Question: I am trying to make an android view where there is an image at the top, with text at the bottom, similar to the Android now cards.
I'm having issues taking the "command" buttons and aligning them below all the text, ideally separated by a HR line.
Here is the code I've been working with, and unable to make it look like the <URL> -
'''
<?xml version="1.0" encoding="utf-8"?>
<android.support.v7.widget.CardView xmlns:android="http://schemas.android.com/apk/res/android"
xmlns:card_view="http://schemas.android.com/apk/res-auto"
android:id="@+id/card_view"
android:layout_width="match_parent"
android:layout_height="wrap_content"
android:layout_gravity="center"
android:layout_margin="5dp"
card_view:cardCornerRadius="2dp"
card_view:contentPadding="10dp">
<LinearLayout
android:id="@+id/card_view_inner_layout"
android:layout_width="match_parent"
android:layout_height="match_parent"
android:orientation="vertical">
<RelativeLayout
android:layout_width="match_parent"
android:layout_height="wrap_content"
android:layout_marginBottom="10dp">
<TextView
android:textColor="#0000FF"
android:id="@+id/personaTextView1"
android:layout_width="wrap_content"
android:layout_height="wrap_content"
android:layout_alignParentLeft="true"
android:layout_alignParentStart="true"
android:layout_toLeftOf="@+id/image_view"
android:layout_toStartOf="@+id/image_view"
android:textAppearance="?android:textAppearanceLarge"
android:text="Some text here" />
<TextView
android:textColor="#00FFFF"
android:id="@+id/personaTextView2"
android:layout_below="@+id/personaTextView1"
android:layout_width="wrap_content"
android:layout_height="wrap_content"
android:layout_alignParentLeft="true"
android:layout_toLeftOf="@+id/image_view"
android:layout_toStartOf="@+id/image_view"
android:text="Some text here" />
<ImageView
android:id="@+id/image_view"
android:layout_width="wrap_content"
android:layout_height="wrap_content"
android:layout_alignParentRight="true"
android:layout_alignParentEnd="true"
android:src="@android:drawable/btn_radio" />
</RelativeLayout>
<View
android:layout_width="match_parent"
android:layout_height="2dp"
android:background="@android:color/darker_gray" />
<RelativeLayout android:layout_width="wrap_content"
android:layout_height="wrap_content" >
<Button
android:id="@+id/cardAction1"
android:textColor="#00FFFF"
android:layout_width="wrap_content"
android:layout_height="wrap_content"
android:text="Action 1"
android:layout_toLeftOf="@+id/cardAction2"
style="?android:attr/borderlessButtonStyle"
/>
<Button
android:id="@+id/cardAction2"
android:textColor="#00FFFF"
android:layout_width="wrap_content"
android:layout_height="wrap_content"
android:text="Action 2"
style="?android:attr/borderlessButtonStyle"
/>
</RelativeLayout>
</LinearLayout>
</android.support.v7.widget.CardView>
'''
The problem I'm (now) having is that I can't get the action buttons to work

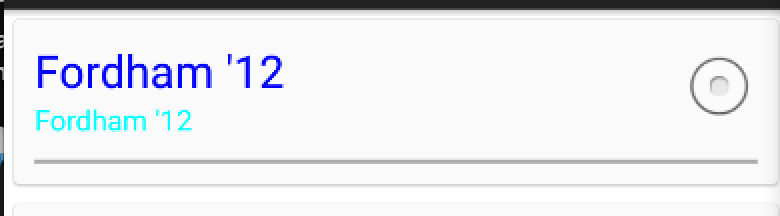
Answer: Something like this?
'''
<?xml version="1.0" encoding="utf-8"?>
<android.support.v7.widget.CardView xmlns:android="http://schemas.android.com/apk/res/android"
xmlns:card_view="http://schemas.android.com/apk/res-auto"
android:id="@+id/card_view"
android:layout_width="match_parent"
android:layout_height="wrap_content"
android:layout_gravity="center"
android:layout_margin="5dp"
card_view:cardCornerRadius="2dp"
card_view:contentPadding="10dp">
<LinearLayout
android:id="@+id/card_view_inner_layout"
android:layout_width="match_parent"
android:layout_height="match_parent"
android:orientation="vertical">
<RelativeLayout
android:layout_width="match_parent"
android:layout_height="wrap_content"
android:layout_marginBottom="10dp">
<TextView
android:id="@+id/text_view1"
android:layout_width="wrap_content"
android:layout_height="wrap_content"
android:layout_alignParentLeft="true"
android:layout_alignParentStart="true"
android:layout_toLeftOf="@+id/image_view"
android:layout_toStartOf="@+id/image_view"
android:textAppearance="?android:textAppearanceLarge"
android:text="Some text here" />
<TextView
android:id="@+id/text_view2"
android:layout_below="@+id/text_view1"
android:layout_width="wrap_content"
android:layout_height="wrap_content"
android:layout_alignParentLeft="true"
android:layout_alignParentStart="true"
android:layout_toLeftOf="@+id/image_view"
android:layout_toStartOf="@+id/image_view"
android:text="Some text here" />
<ImageView
android:id="@+id/image_view"
android:layout_width="wrap_content"
android:layout_height="wrap_content"
android:layout_alignParentRight="true"
android:layout_alignParentEnd="true"
android:src="@android:drawable/btn_radio" />
</RelativeLayout>
<View
android:layout_width="match_parent"
android:layout_height="2dp"
android:background="@android:color/darker_gray" />
<TextView
android:layout_width="wrap_content"
android:layout_height="wrap_content"
android:layout_marginTop="10dp"
android:text="Some random text" />
</LinearLayout>
</android.support.v7.widget.CardView>
'''